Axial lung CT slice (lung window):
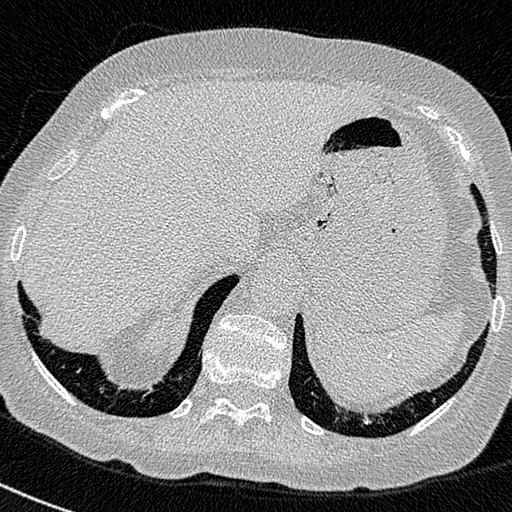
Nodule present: no